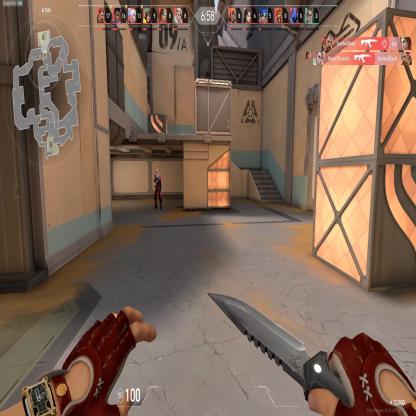
Label: enemy